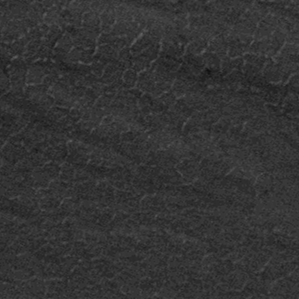
Label: frost